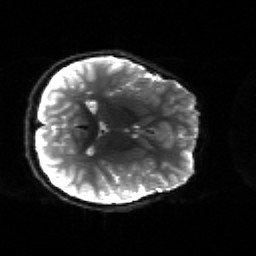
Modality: sbref
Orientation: axial
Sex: male
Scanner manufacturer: siemens
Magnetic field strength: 3 T
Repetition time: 5 s
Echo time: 0.071 s